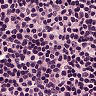
Metastatic tissue present: no